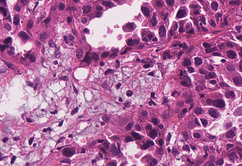
Tumor epithelial tissue: yes
Tumor-associated stroma tissue: yes
Normal tissue: no